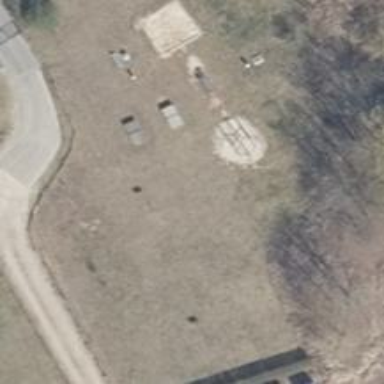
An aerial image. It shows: Playground structure.